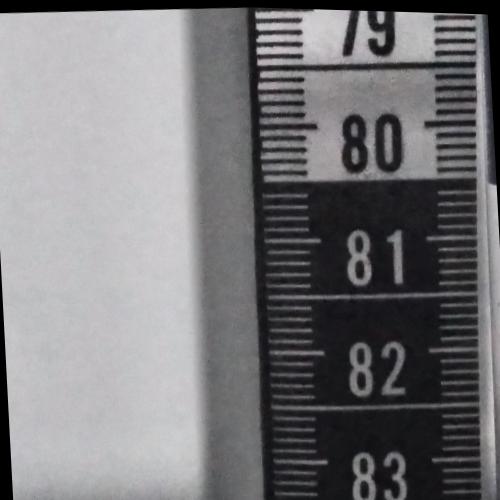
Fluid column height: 80.6 cm